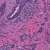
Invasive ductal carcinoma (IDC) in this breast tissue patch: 1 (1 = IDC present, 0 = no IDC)